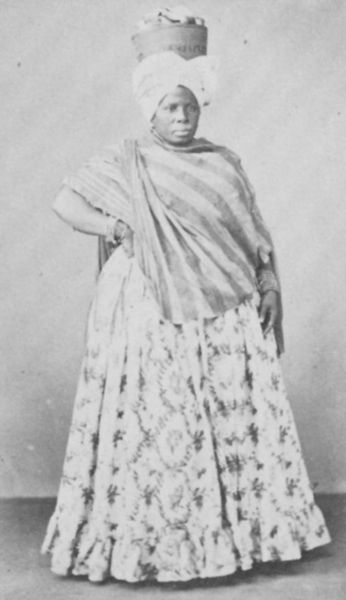
Titel: Straßenverkäuferin in Rio de Janeiro
Künstler: Marc Ferrez
Standort: Rio de Janeiro
Institution: Sammlung Gilberto Ferrez
Schlagwörter: dunkel, hand, kopf, schatten, umhang, weiß, zola, blumen, frau, geste, grau, hintergrund, hut, kleid, mund, nase, profil, schwarz, skizze, dame, obst, schal, tuch, muster, rock, wand, arm, arme, augen, falten, gesicht, kleidung, knoten, stehen, tragen, bildnis, hände, portrait, porträt, sonne, boden, gewand, pose, stehend, stoff, saum, arbeit, früchte, krug, ranken, kopfbedeckung, taille, topf, farbig, magd, papier, last, schwer, afrika, modern, amerika, markt, dick, kopftuch, realistisch, grimmig, atelier, gestreift, streifen, korb, rüschen, ellenbogen, kritisch, stola, unscharf, foto, fotografie, photographie, afrikanerin, farbige, neger, schwarze, verkauf, schwarz-weiss, einkauf, photo, ganzfigur, tracht, armband, armreifen, geblümt, schwarzer, schultertuch, hüfte, sklavin, mohr, usa, erinnerung, fotographie, turban, aufnahme, banane, kolonien, völkerkunde, kolonial, unterröcke, gelangweilt, atelieraufnahme, mama, korpulent, kopflast, eingeborene, bananen, ethnologie, negerin, geblumt, mohrin, fotopapier, mummie, pode, flaschew, skalvin, uganda, afroamerikanischen